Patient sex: F
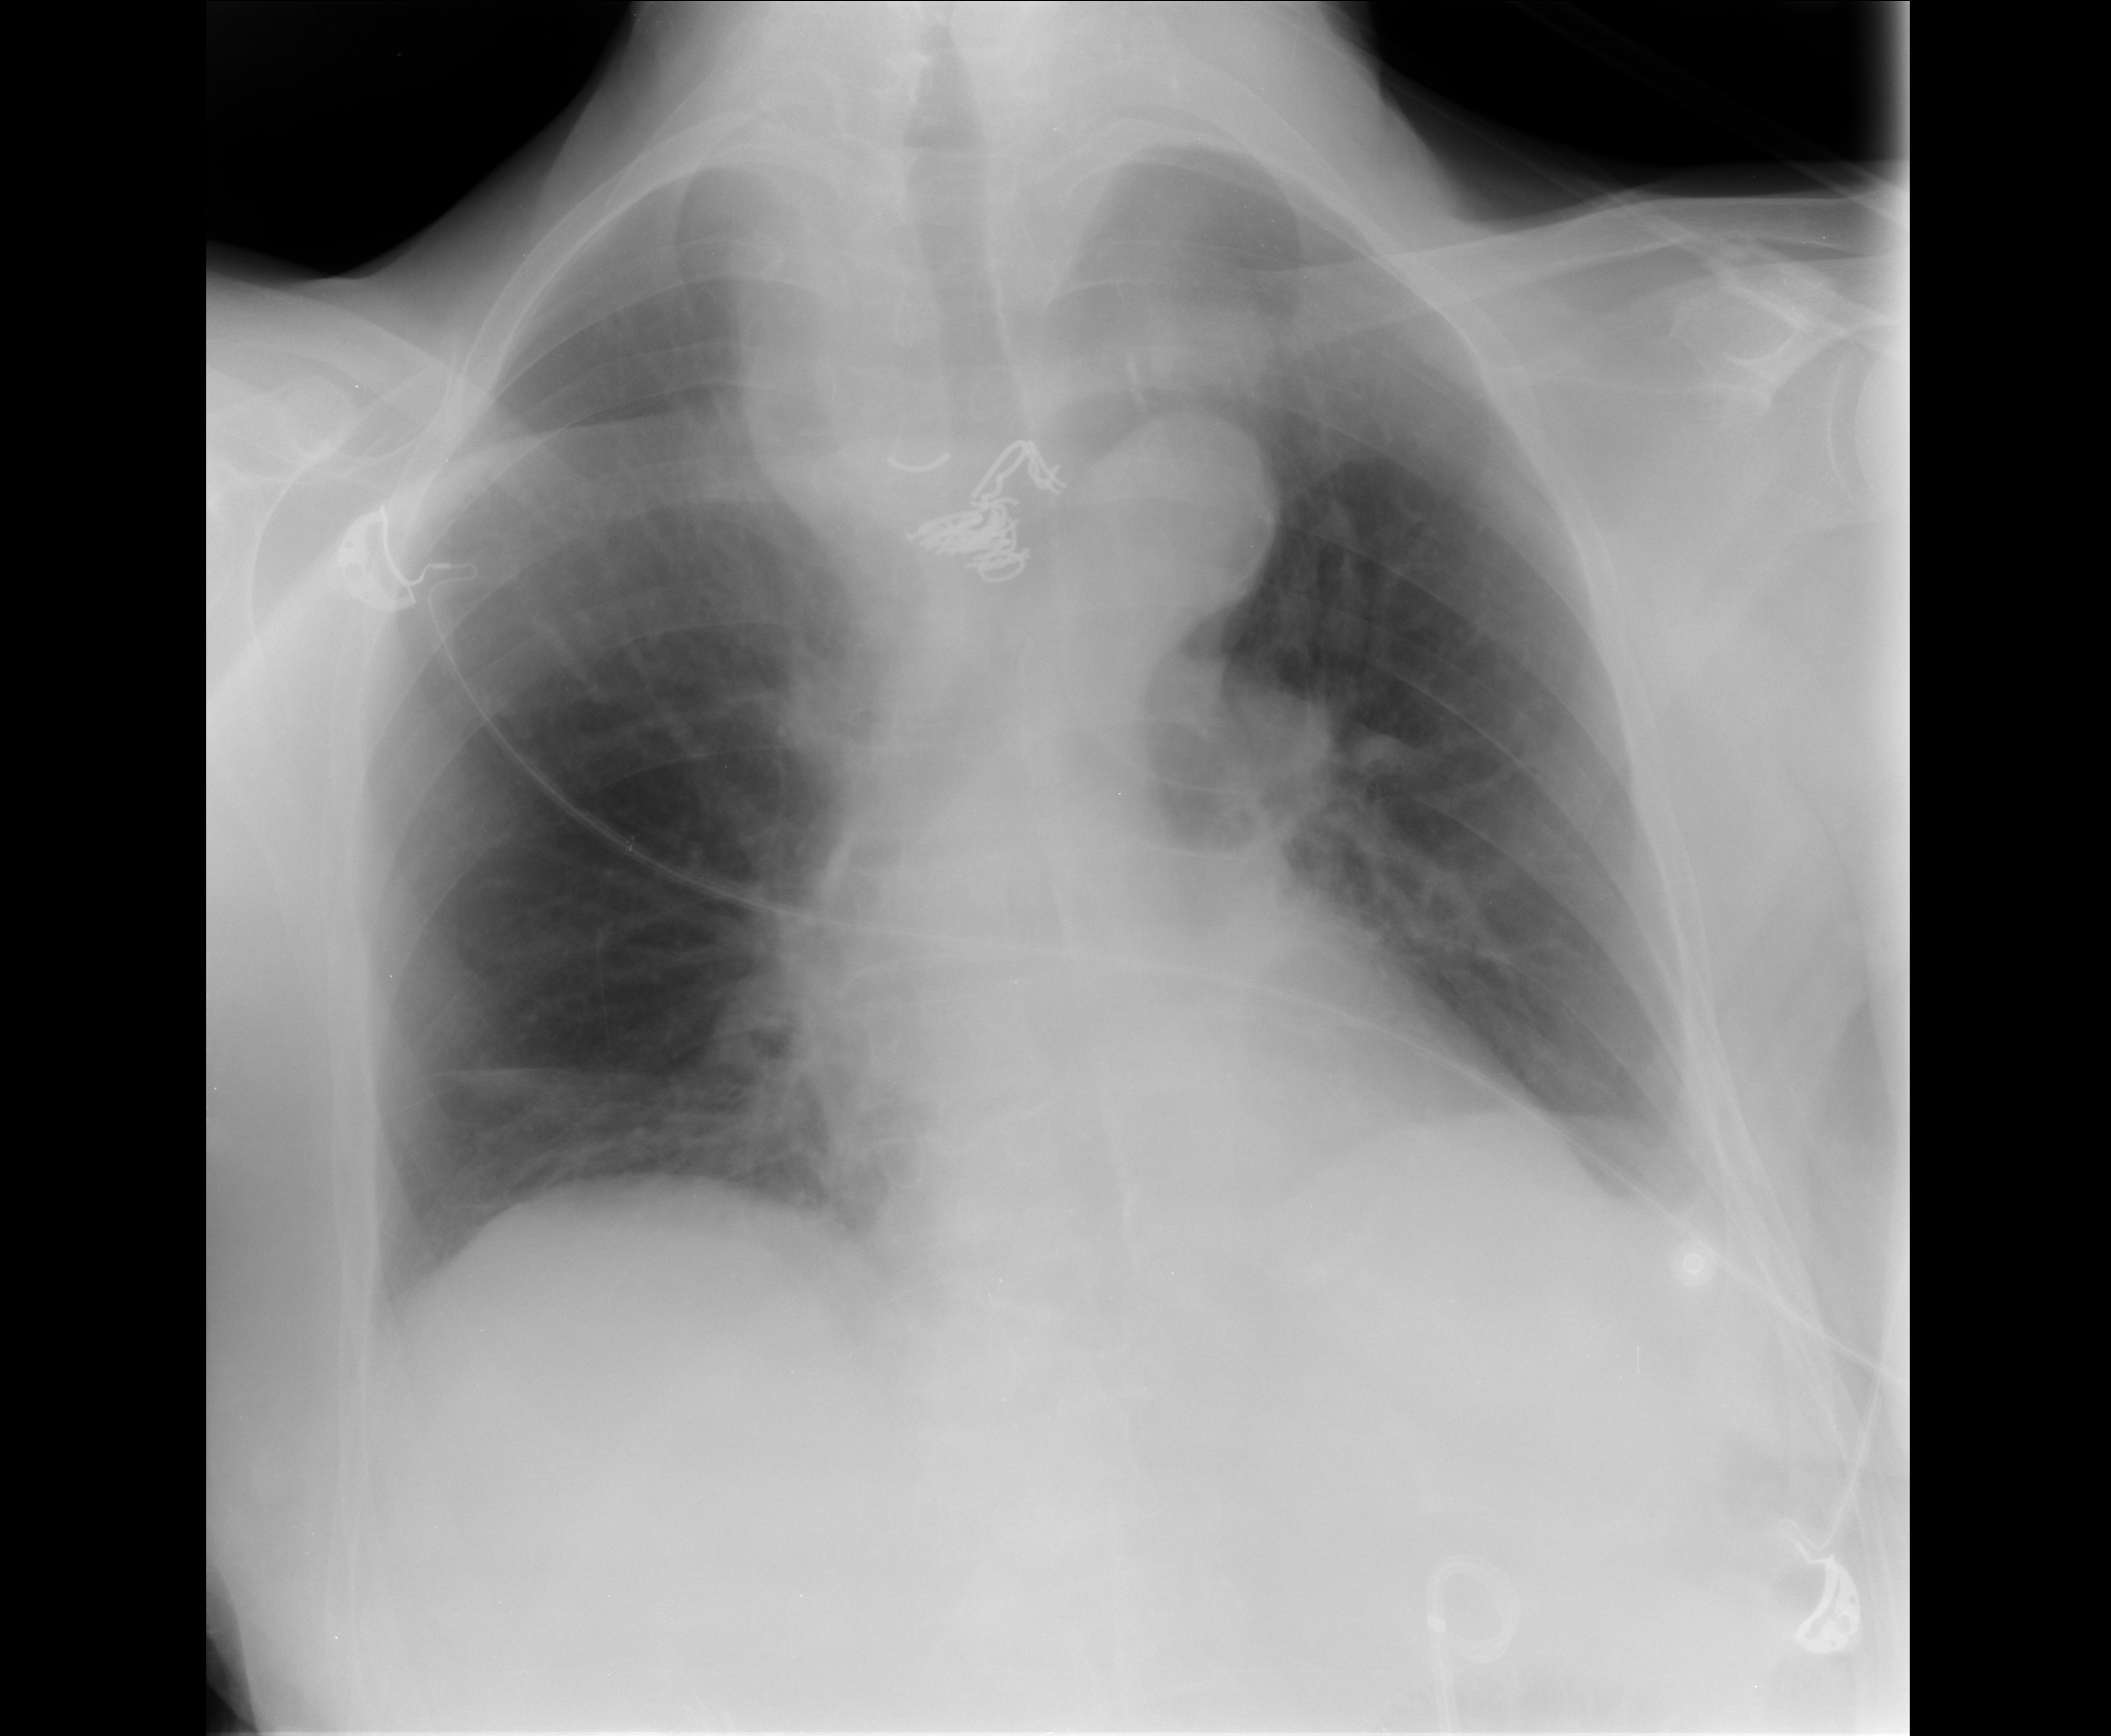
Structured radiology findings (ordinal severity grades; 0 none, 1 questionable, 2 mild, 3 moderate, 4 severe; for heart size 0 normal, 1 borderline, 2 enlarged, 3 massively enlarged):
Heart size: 0
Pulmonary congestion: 1
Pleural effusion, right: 0
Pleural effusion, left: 2
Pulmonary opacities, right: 0
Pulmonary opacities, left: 0
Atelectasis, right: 2
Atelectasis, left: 2